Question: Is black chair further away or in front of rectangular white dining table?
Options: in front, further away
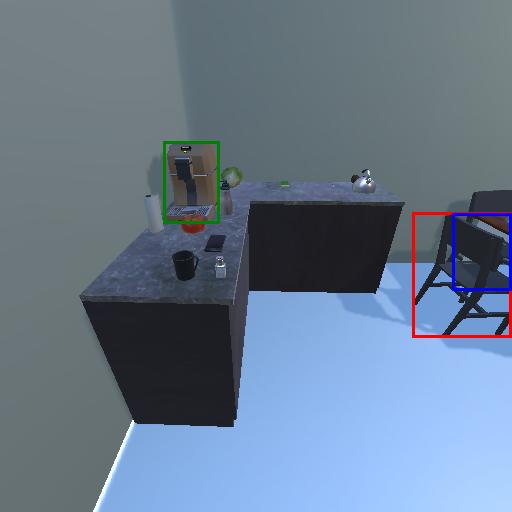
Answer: in front